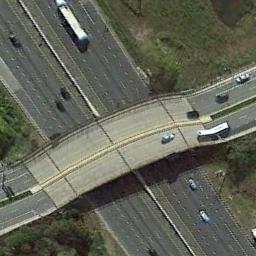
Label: overpass